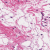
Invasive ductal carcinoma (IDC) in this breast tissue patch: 0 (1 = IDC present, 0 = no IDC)